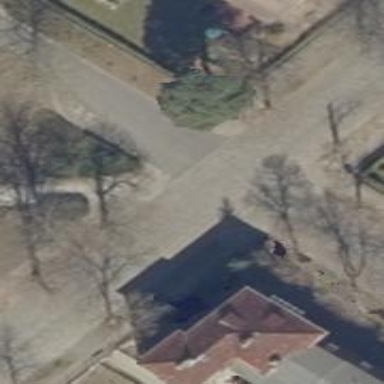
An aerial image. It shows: Unmarked crossing on the road.